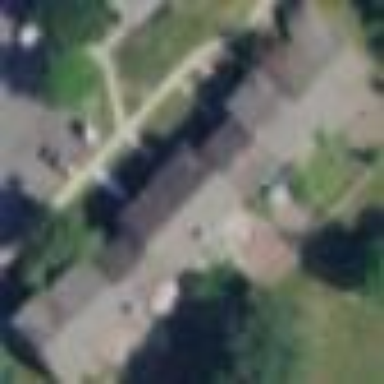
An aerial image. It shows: Terrace building.